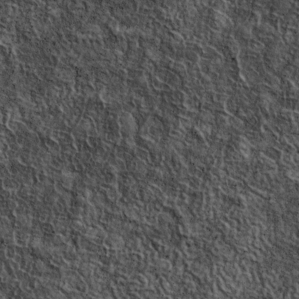
Label: non_frost